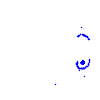
Particle: pion